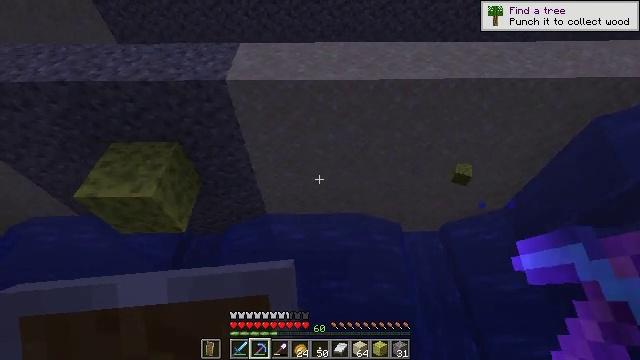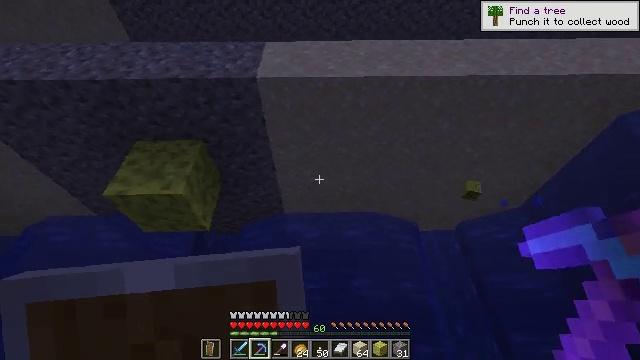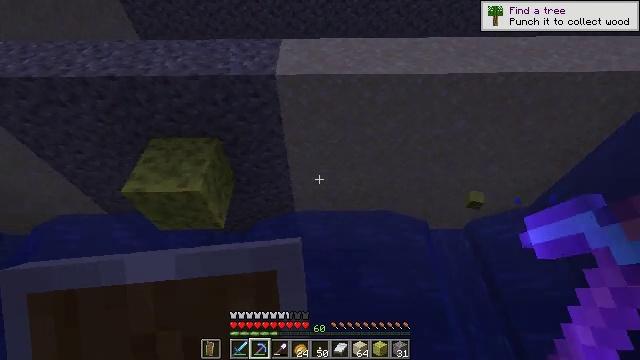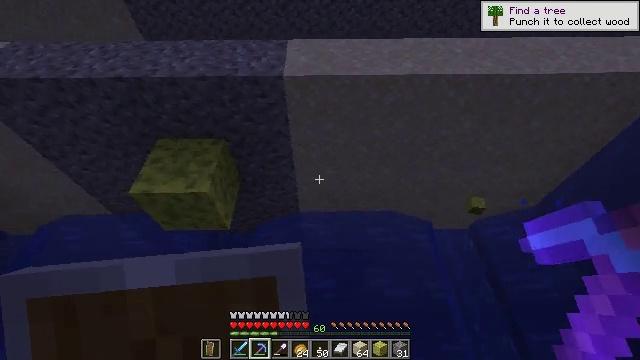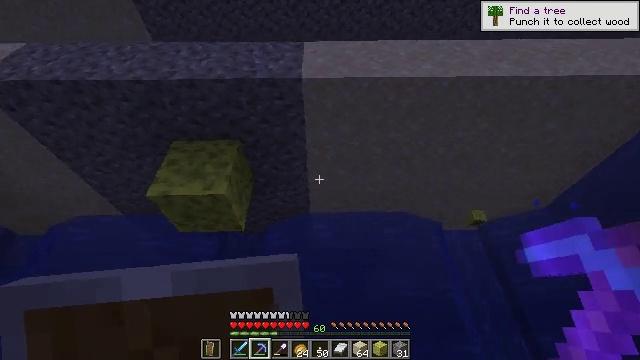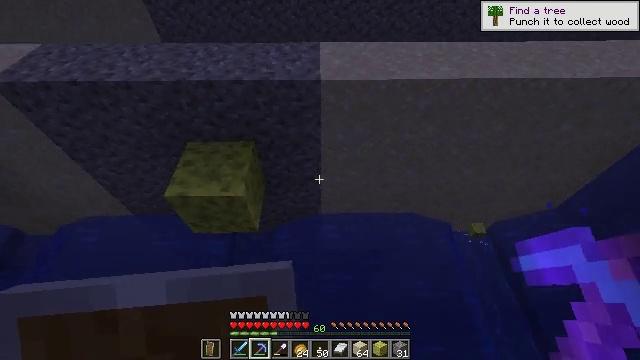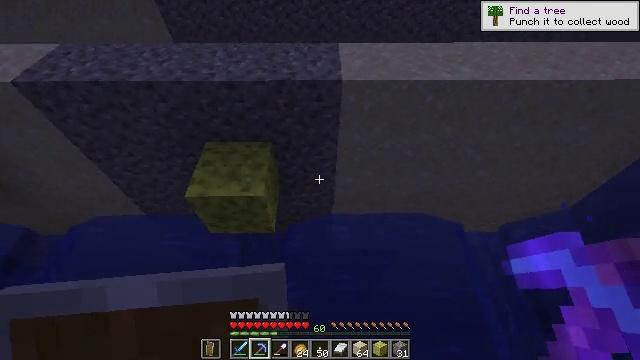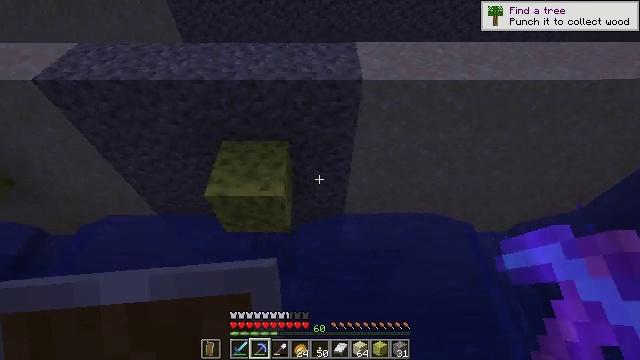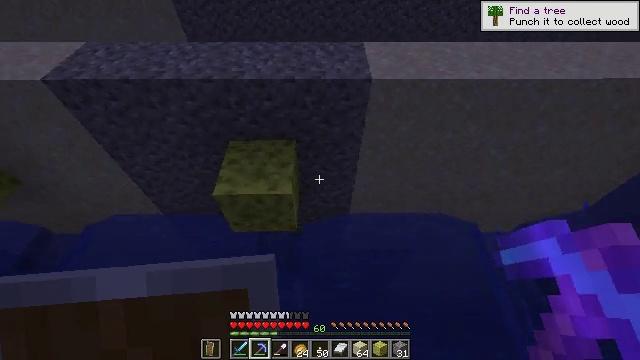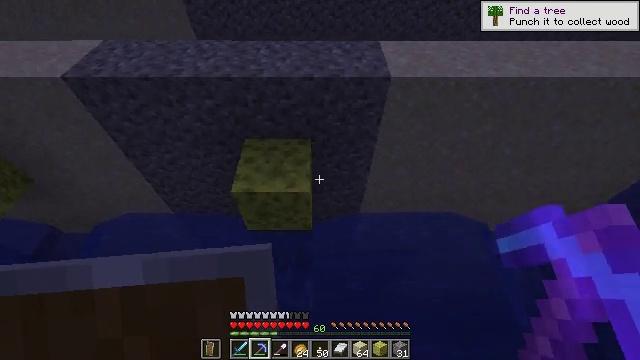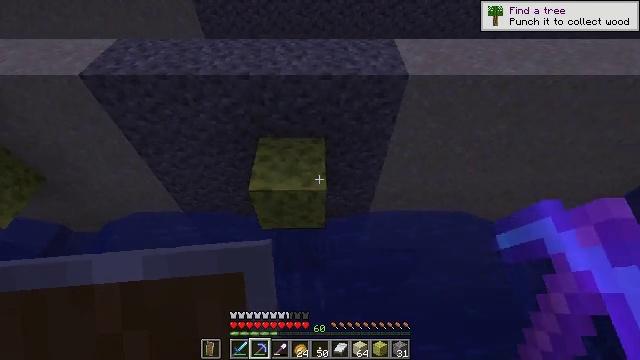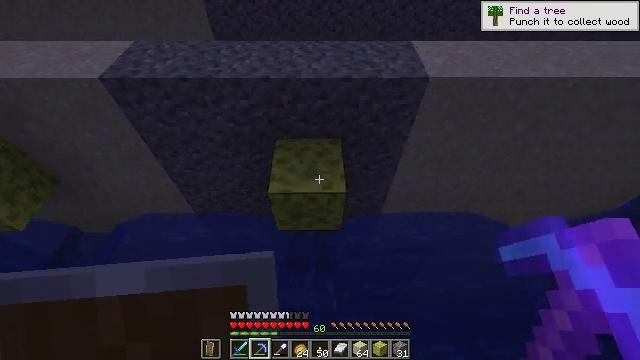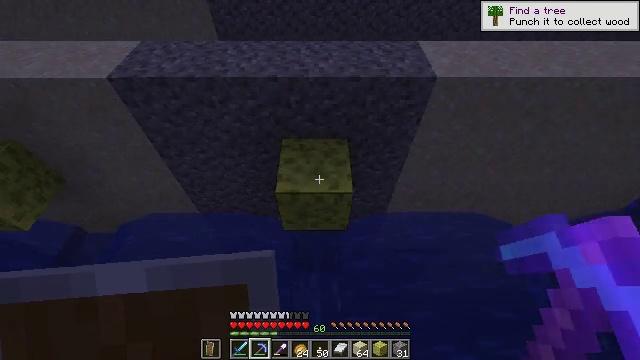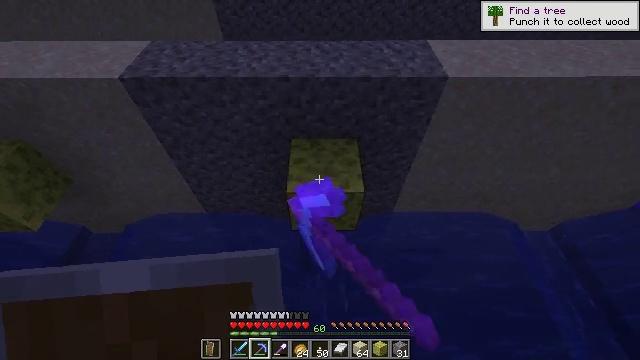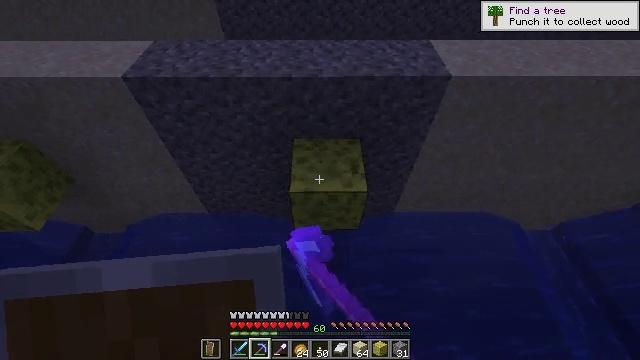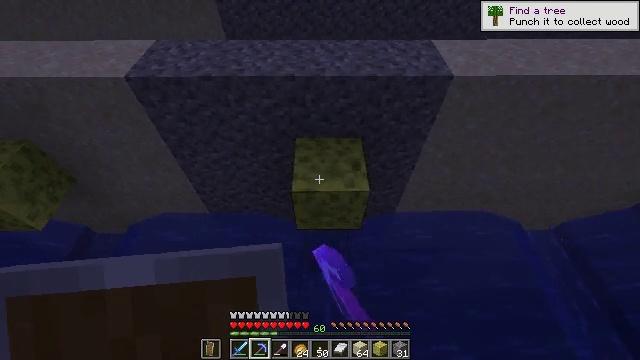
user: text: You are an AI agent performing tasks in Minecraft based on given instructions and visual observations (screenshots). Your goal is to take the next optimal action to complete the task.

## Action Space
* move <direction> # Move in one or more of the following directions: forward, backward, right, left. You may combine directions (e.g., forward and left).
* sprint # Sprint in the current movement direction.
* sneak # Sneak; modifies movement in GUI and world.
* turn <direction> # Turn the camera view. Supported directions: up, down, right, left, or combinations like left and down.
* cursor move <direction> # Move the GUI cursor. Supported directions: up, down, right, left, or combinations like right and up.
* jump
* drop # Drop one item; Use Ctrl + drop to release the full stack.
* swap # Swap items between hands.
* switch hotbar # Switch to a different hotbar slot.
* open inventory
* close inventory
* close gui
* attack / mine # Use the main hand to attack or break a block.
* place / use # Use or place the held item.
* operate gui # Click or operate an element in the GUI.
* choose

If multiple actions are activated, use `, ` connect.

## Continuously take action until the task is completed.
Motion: motion action
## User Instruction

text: Collect the wet sponge after mining.
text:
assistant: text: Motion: move left
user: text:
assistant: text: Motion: move left
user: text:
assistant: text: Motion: move left
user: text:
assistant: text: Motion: move left
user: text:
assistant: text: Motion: move left
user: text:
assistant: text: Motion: move left
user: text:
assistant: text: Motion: move left
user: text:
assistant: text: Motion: move left
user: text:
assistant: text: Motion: move left
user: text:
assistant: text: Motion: move left
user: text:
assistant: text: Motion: move left
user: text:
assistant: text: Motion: attack / mine
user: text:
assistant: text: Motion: attack / mine
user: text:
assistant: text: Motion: attack / mine
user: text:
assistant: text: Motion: attack / mine
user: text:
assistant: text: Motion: attack / mine
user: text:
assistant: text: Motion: attack / mine
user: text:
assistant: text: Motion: attack / mine
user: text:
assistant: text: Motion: attack / mine
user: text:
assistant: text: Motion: attack / mine
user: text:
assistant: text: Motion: attack / mine
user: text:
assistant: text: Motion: attack / mine
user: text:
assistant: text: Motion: attack / mine
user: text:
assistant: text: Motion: attack / mine
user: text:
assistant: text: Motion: attack / mine
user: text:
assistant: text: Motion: attack / mine
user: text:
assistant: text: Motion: attack / mine
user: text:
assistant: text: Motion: attack / mine
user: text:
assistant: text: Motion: attack / mine
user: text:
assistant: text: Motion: attack / mine